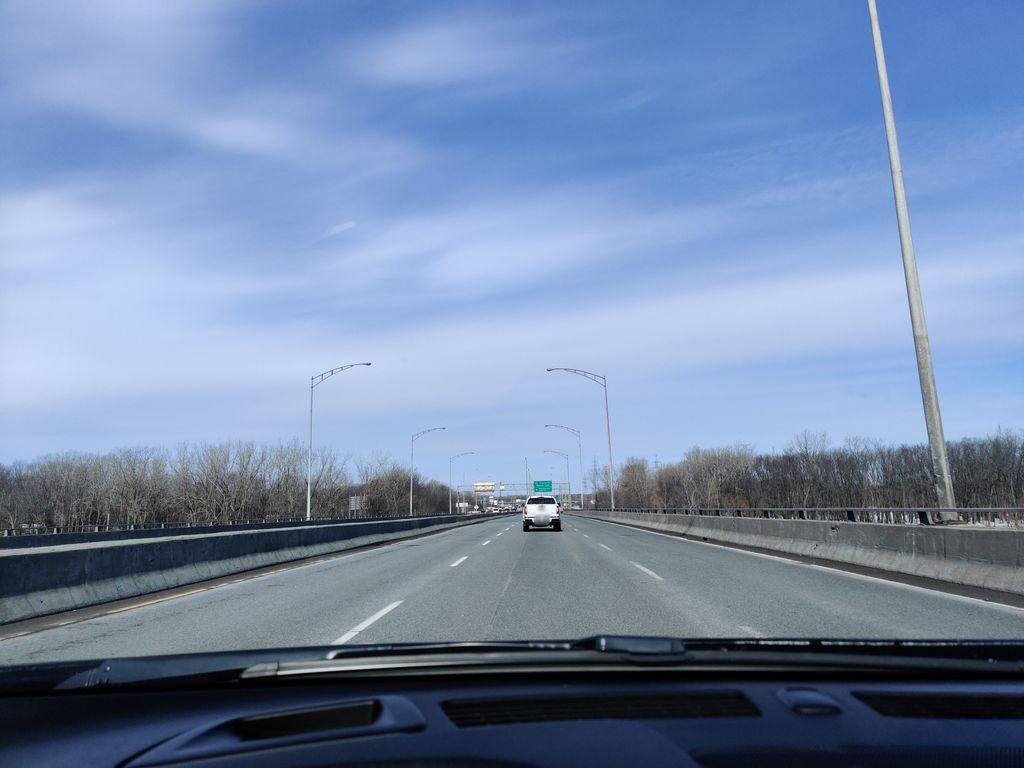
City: montreal